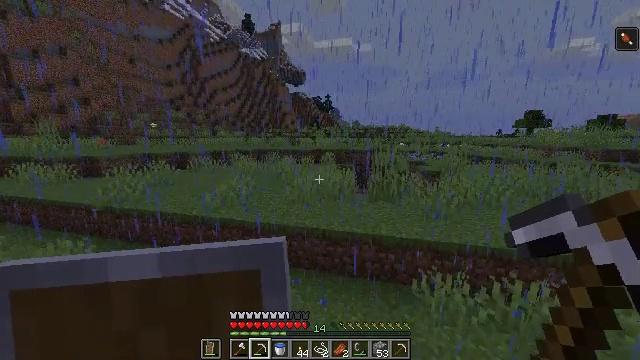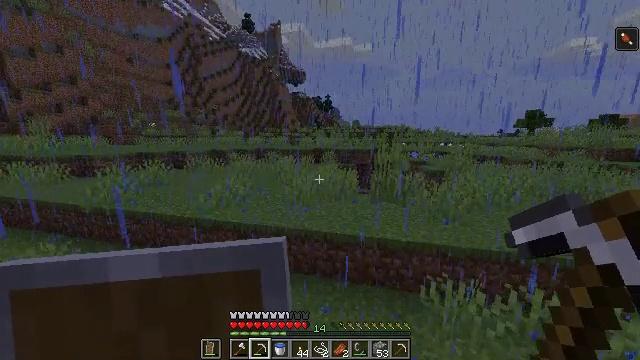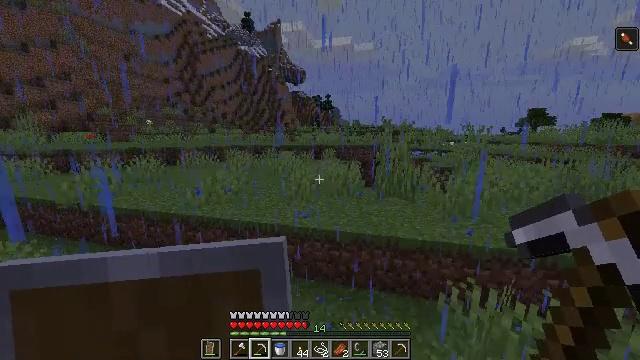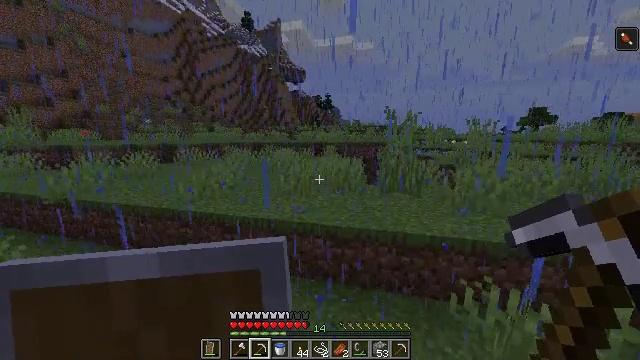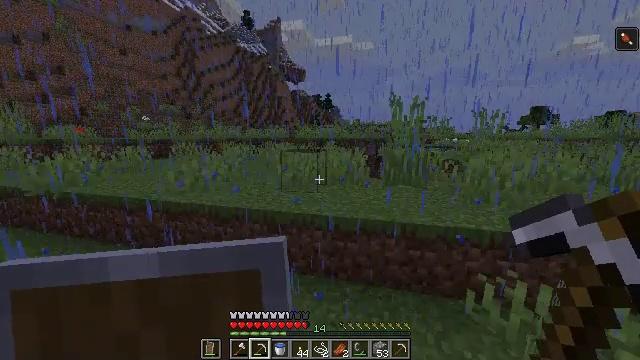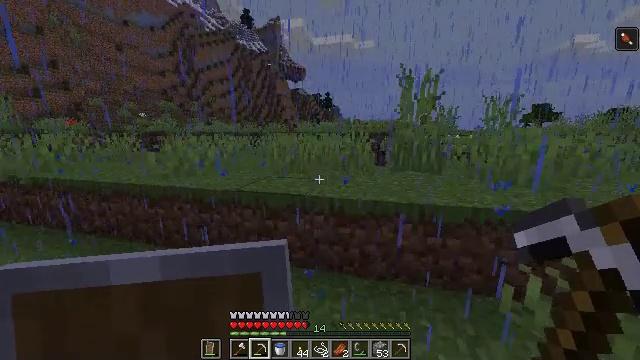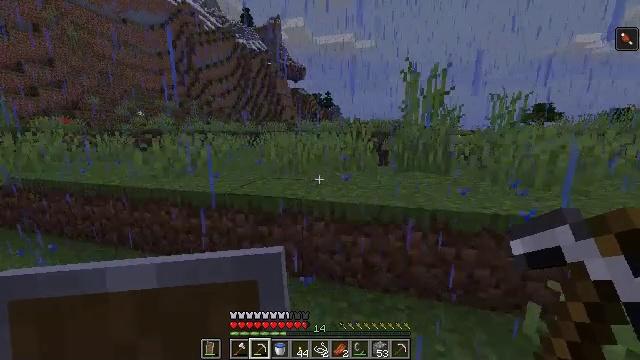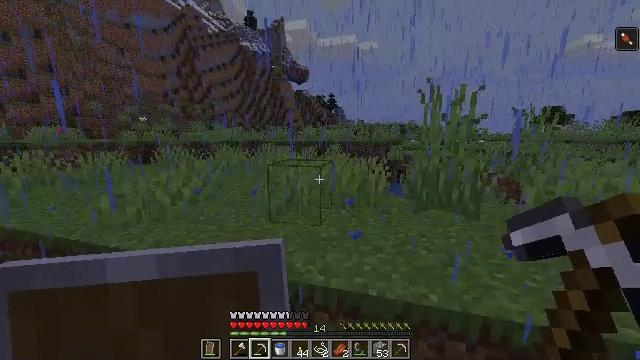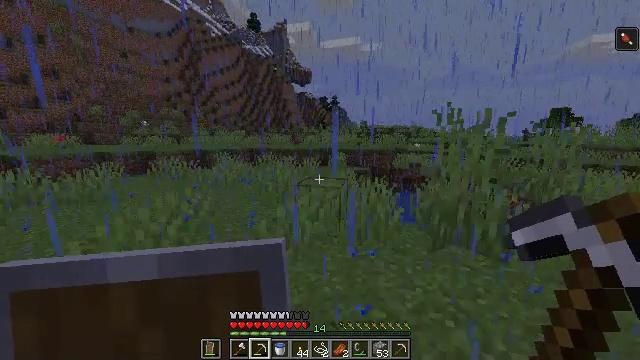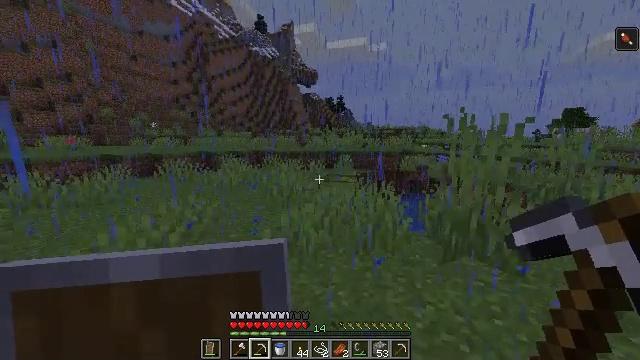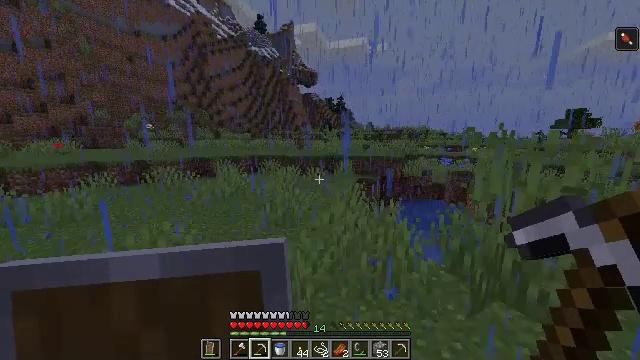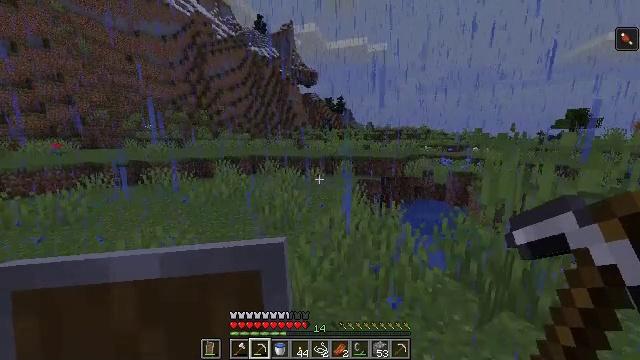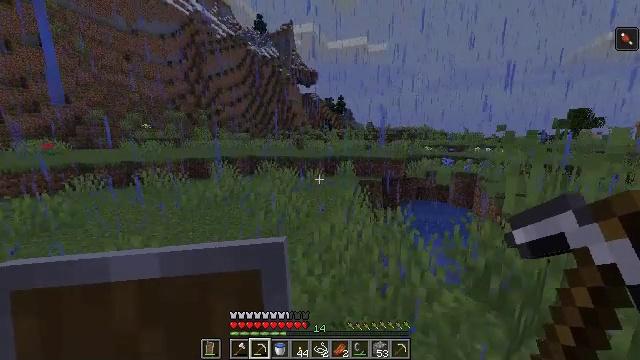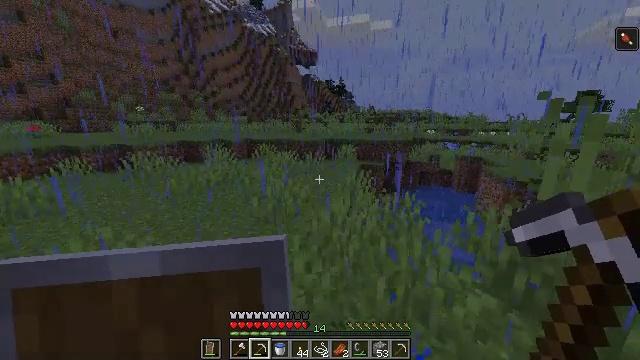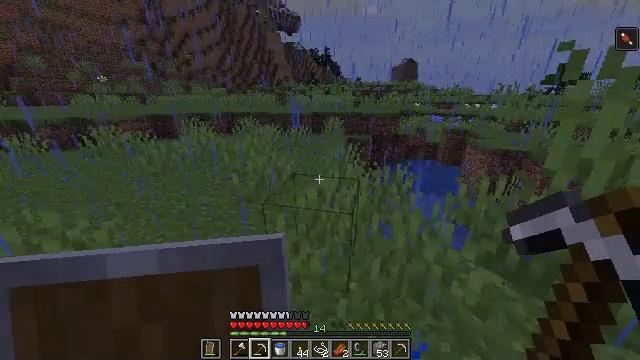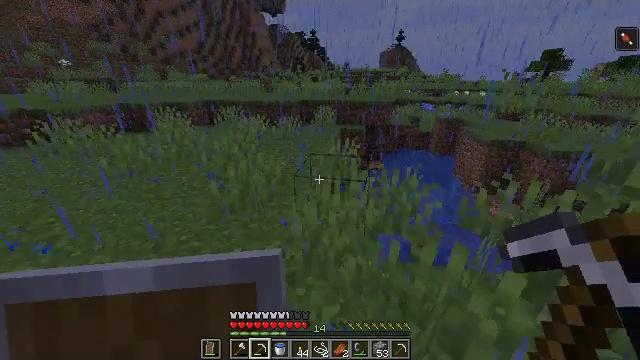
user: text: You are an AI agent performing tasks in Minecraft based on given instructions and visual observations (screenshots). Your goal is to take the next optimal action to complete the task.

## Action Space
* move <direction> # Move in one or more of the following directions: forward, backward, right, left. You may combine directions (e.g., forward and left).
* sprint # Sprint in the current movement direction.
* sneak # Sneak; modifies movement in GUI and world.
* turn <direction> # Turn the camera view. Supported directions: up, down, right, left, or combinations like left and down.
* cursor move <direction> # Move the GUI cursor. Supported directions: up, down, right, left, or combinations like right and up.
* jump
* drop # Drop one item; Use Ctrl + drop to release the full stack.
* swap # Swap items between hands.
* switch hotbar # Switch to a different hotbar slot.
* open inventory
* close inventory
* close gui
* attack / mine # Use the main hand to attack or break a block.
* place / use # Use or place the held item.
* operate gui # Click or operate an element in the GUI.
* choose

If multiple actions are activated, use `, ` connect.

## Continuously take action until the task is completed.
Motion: motion action
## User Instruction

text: Remove the yellow bed.
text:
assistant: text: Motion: move forward, sprint, jump
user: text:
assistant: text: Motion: move forward, sprint, jump
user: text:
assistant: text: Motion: move forward, sprint, jump
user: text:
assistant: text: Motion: move forward, sprint, jump
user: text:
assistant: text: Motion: move forward, sprint, jump
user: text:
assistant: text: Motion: move forward, sprint, jump
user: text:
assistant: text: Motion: move forward, sprint, jump
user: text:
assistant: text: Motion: move forward, sprint, jump
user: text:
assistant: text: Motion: move forward, sprint, turn left, jump
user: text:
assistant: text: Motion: move forward, sprint, jump
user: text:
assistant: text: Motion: move forward, sprint, jump
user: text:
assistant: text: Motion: move forward, sprint, jump
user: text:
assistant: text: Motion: move forward, sprint, turn down, jump
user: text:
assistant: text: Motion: move forward and move left, sprint, turn right and down, jump
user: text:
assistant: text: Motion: move forward and move left, sprint, turn right and down, jump
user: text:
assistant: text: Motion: move forward and move left, sprint, jump
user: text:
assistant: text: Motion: move forward and move left, sprint, jump
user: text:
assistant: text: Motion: move forward and move left, sprint, jump
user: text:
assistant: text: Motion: move forward and move left, sprint, jump
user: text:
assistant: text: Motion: move forward and move left, sprint, jump
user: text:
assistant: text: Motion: move forward and move left, sprint, jump
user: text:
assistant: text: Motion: move forward and move left, sprint, turn up, jump
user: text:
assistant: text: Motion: move forward and move left, sprint, jump
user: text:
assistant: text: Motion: move forward, sprint, jump
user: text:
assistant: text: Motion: move forward, sprint, jump
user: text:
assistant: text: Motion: move forward, sprint, jump
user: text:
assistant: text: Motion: move forward, sprint, jump
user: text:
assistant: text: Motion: move forward, sprint, jump
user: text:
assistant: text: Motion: move forward, sprint, turn right, jump
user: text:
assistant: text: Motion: move forward, sprint, turn right, jump